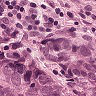
Metastatic tissue present: yes